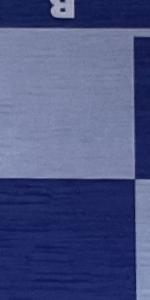
Label: Empty